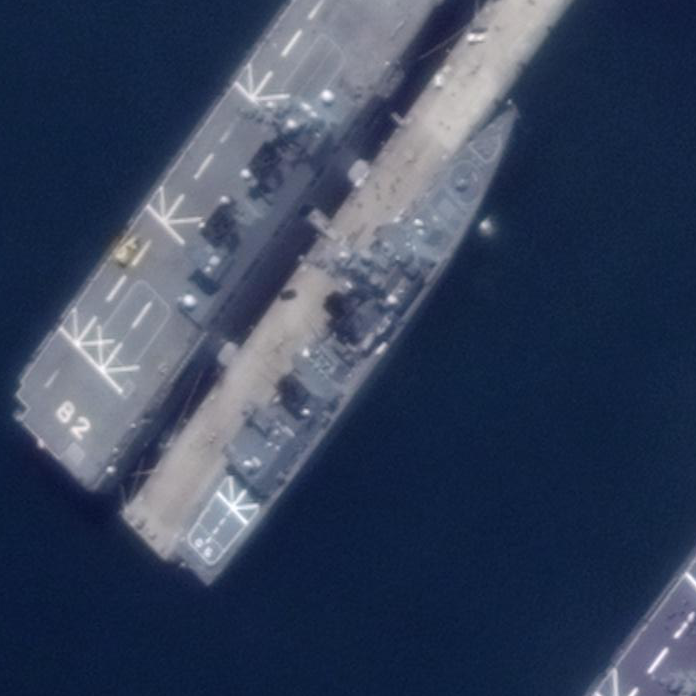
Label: cruiser